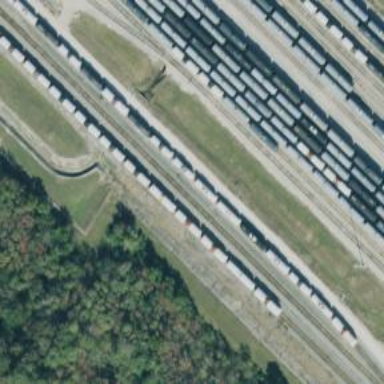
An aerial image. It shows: Rail spur service.